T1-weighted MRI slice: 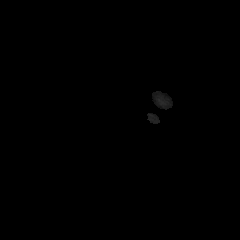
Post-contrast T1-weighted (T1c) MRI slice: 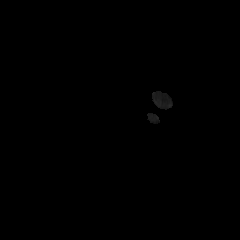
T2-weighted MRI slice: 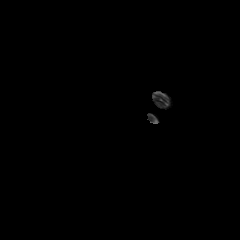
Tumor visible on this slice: no